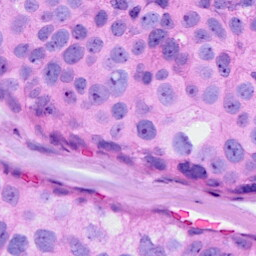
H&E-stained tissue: Breast